Question:
i use the following code to map data from sql reader to C# Objects. the Power is of data type float in both code and sql database .. y is the cast error message occuring?
'''
private Entity.PanelDetail MapDataReader(SqlDataReader dataReader)
{
Entity.PanelDetail panelDetail = new Entity.PanelDetail();
panelDetail.IdPanelDetail = DataReaderExtensions.GetStringOrNull(dataReader, "idPanelDetail");
panelDetail.IdDeviceDetail = DataReaderExtensions.GetStringOrNull(dataReader, "idDeviceDetail");
panelDetail.Power = DataReaderExtensions.GetFloatOrNull(dataReader, "Power");
panelDetail.Current = DataReaderExtensions.GetFloatOrNull(dataReader, "Current");
panelDetail.Length = DataReaderExtensions.GetFloatOrNull(dataReader, "Length");
panelDetail.Width = DataReaderExtensions.GetFloatOrNull(dataReader, "Width");
panelDetail.CreatedBy = DataReaderExtensions.GetStringOrNull(dataReader, "CreatedBy");
panelDetail.CreationDate = DataReaderExtensions.GetDateTimeOrNull(dataReader, "CreationDate");
panelDetail.ModifiedBy = DataReaderExtensions.GetStringOrNull(dataReader, "ModifiedBy");
panelDetail.ModifiedDate = DataReaderExtensions.GetDateTimeOrNull(dataReader, "ModifiedDate");
panelDetail.IsActive = DataReaderExtensions.GetBoolOrNull(dataReader, "IsActive");
panelDetail.IsDeleted = DataReaderExtensions.GetBoolOrNull(dataReader, "IsDeleted");
return panelDetail;
}
'''
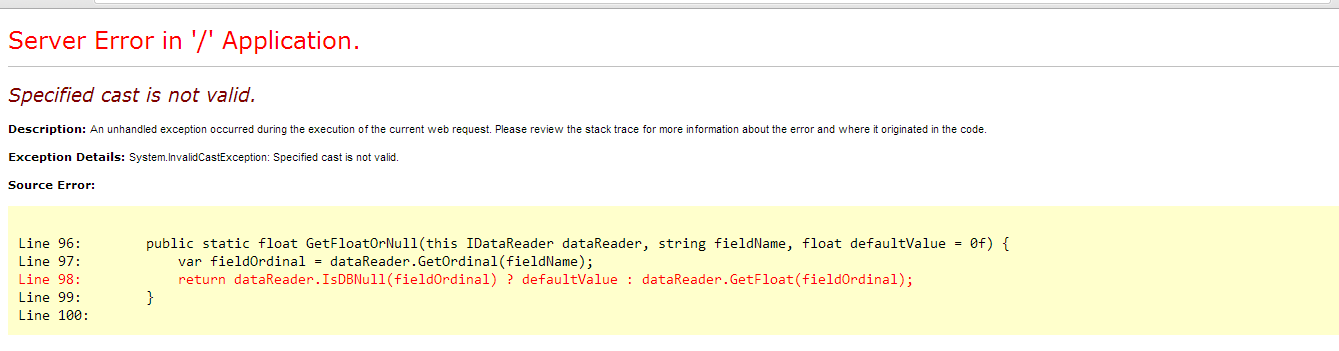
Answer: My guess that the value is being returned as a boxed 'double' instead of 'float'. Try to use
'''
(float) dataReader.GetDouble(fieldOrdinal);
'''
See <URL>